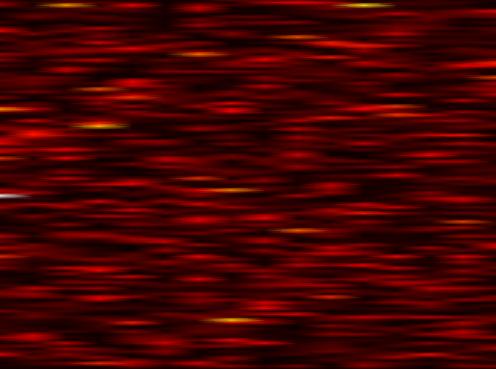
Label: FOFDM